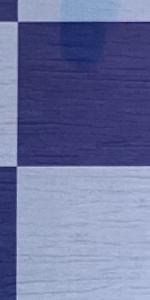
Label: Empty